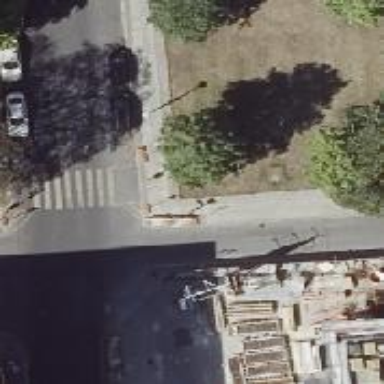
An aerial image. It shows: Asphalt footpath with unmarked crossing.